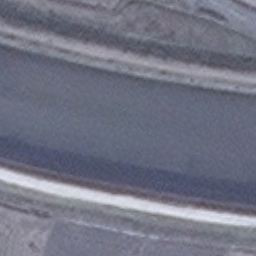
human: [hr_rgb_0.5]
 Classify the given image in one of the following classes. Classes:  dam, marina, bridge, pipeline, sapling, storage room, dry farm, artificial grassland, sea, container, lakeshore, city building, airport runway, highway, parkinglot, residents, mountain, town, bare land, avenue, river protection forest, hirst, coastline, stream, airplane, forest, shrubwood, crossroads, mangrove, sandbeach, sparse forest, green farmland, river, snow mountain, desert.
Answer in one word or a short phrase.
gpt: river